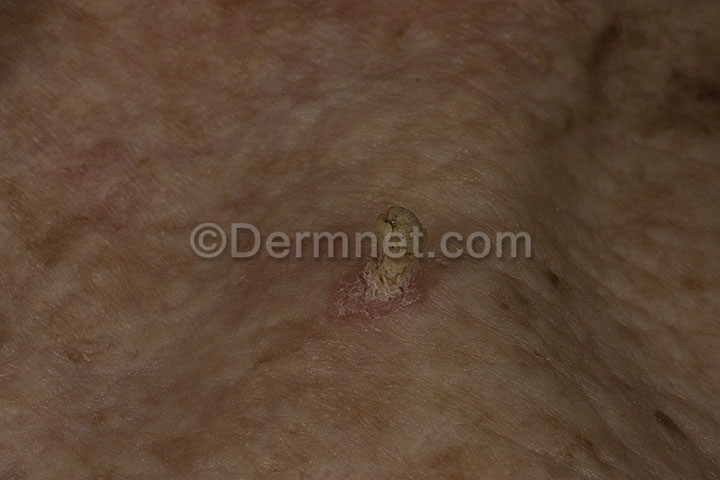
Disease: Actinic Keratosis Basal Cell Carcinoma and other Malignant Lesions